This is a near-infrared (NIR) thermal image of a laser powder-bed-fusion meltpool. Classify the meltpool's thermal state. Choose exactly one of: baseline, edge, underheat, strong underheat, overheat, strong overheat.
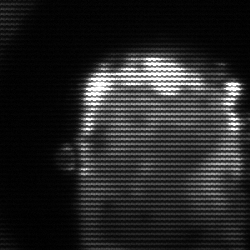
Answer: baseline